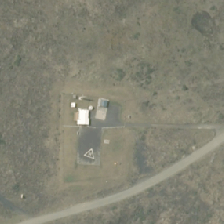
Land cover: low_producing_grassland